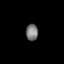
Tissue: skin
Cell type: Epithelial cells
Senescence score: 0.1613
Nuclear area (px): 196
Mean DAPI intensity: 121.801